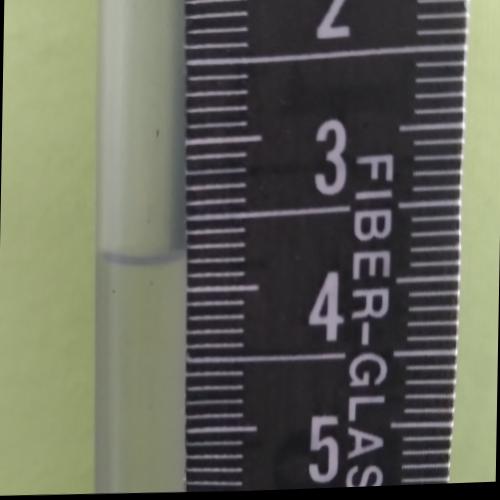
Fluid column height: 3.8 cm